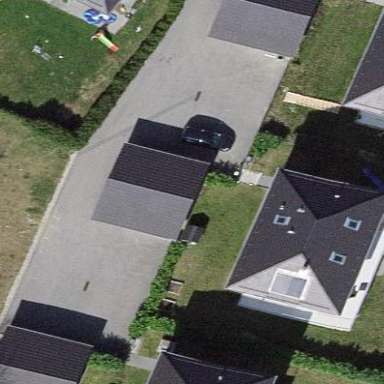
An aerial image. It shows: Garage.